Field crop: tomato
Growth stage: 1
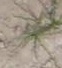
Species: cyperus